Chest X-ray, AP view. Patient: 48 years old, sex F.
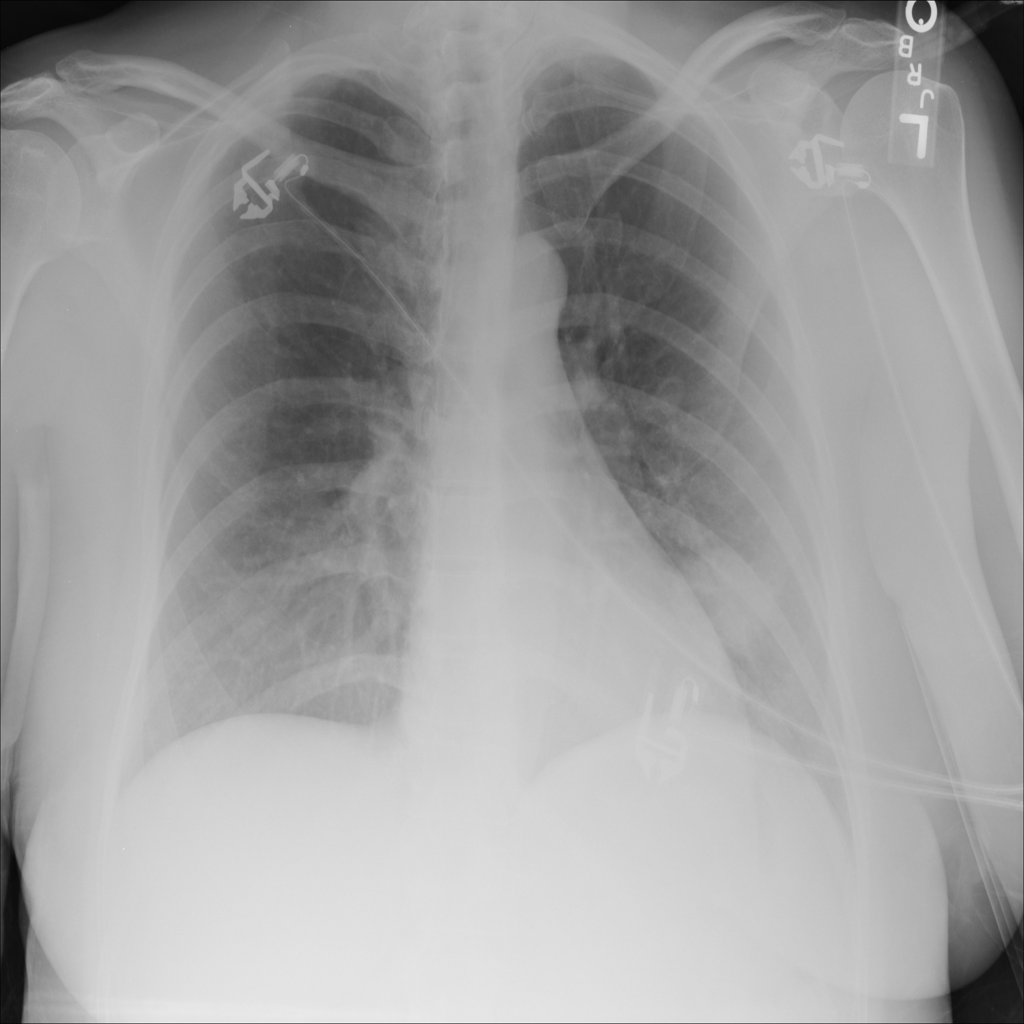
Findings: No Finding